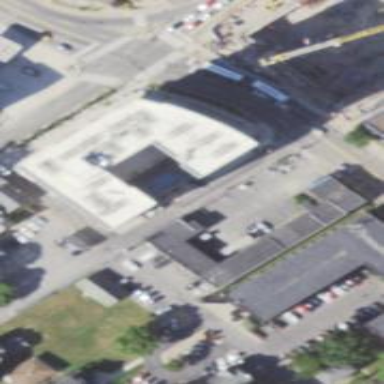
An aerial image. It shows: Building.